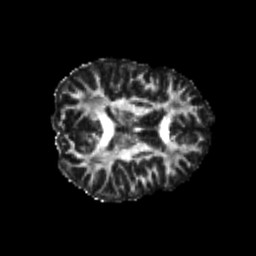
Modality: FA
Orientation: axial
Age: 21
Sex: female
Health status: healthy
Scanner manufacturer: philips
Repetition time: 7.395 s
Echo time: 0.08599 s